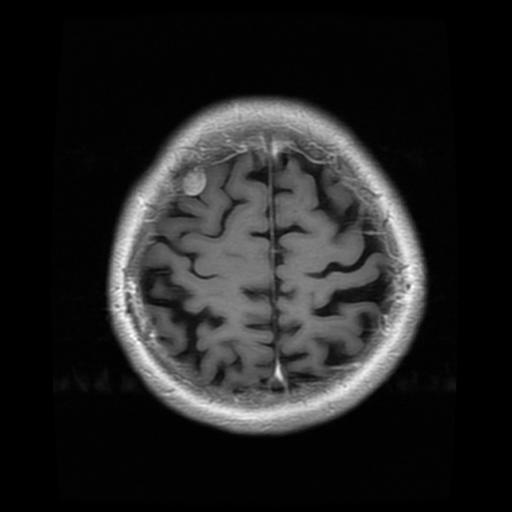
Label: meningioma